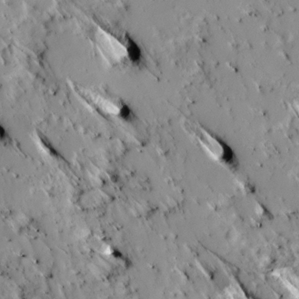
Label: non_frost